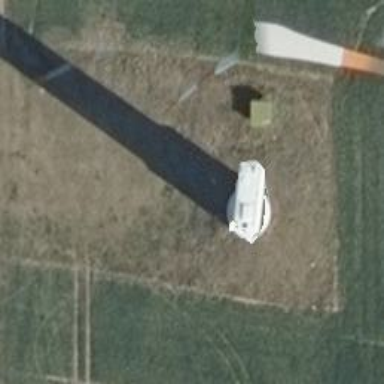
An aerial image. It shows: Wind generator powered by wind turbine.